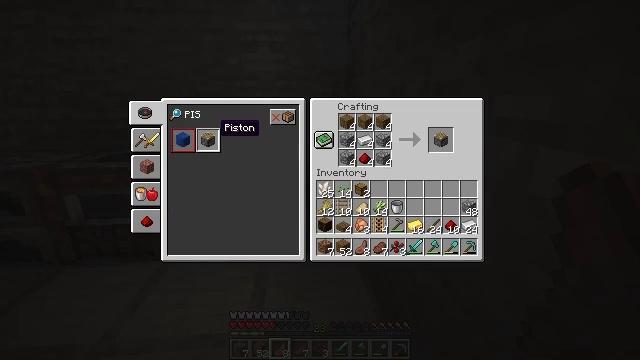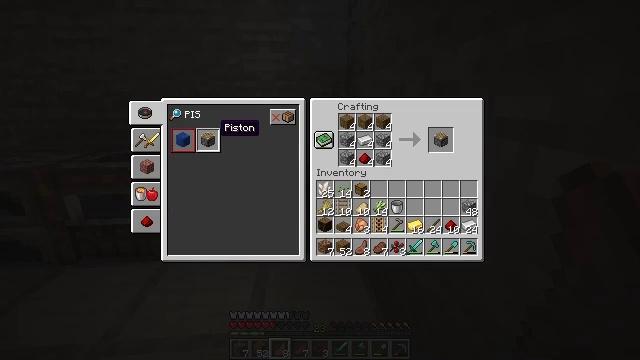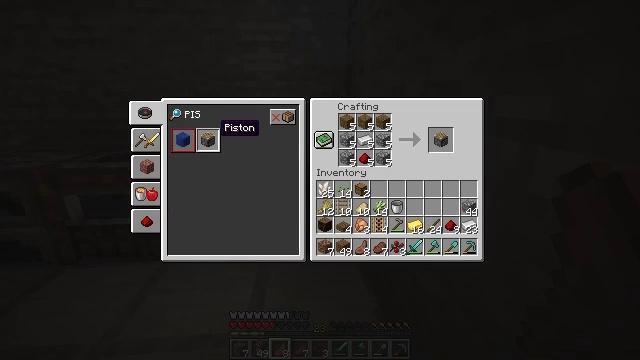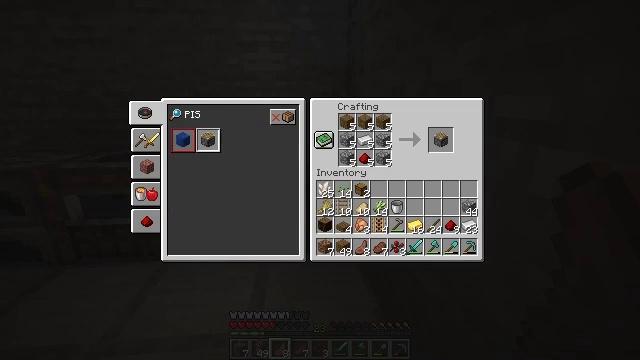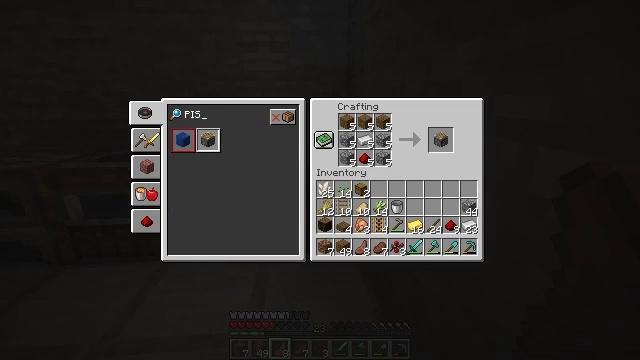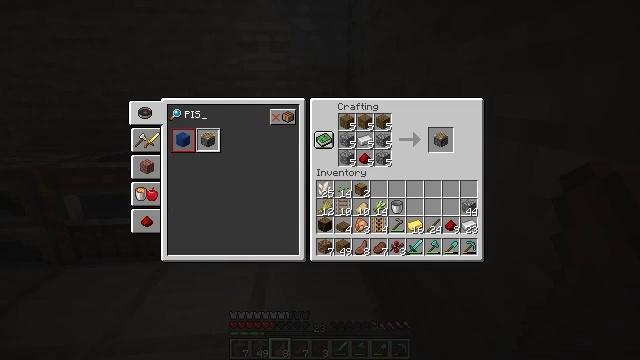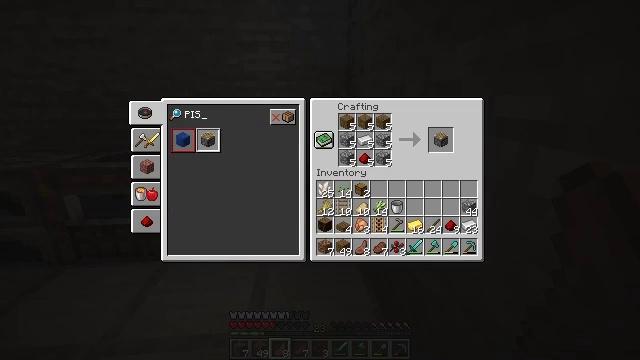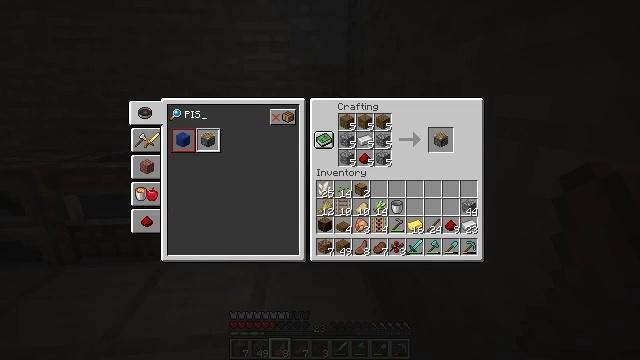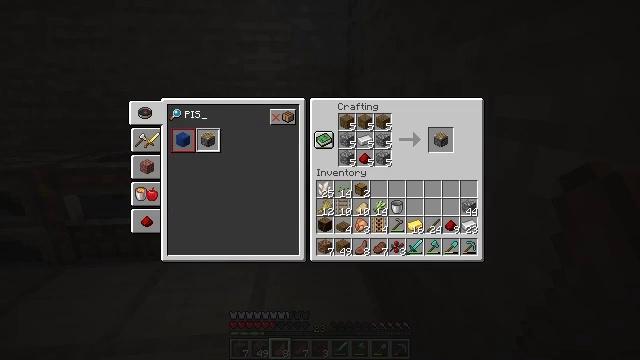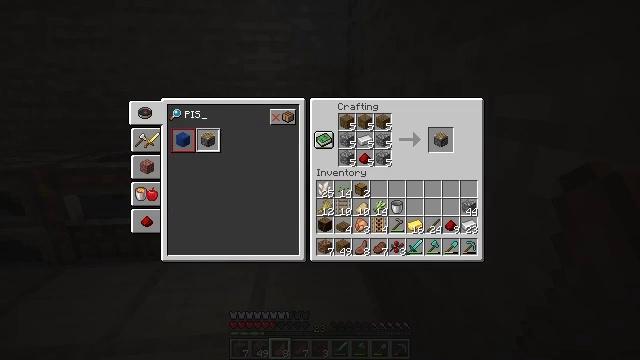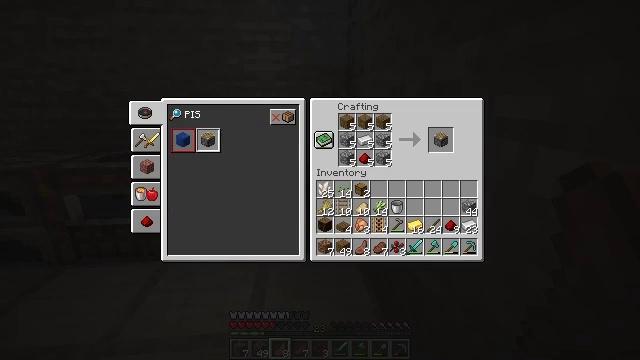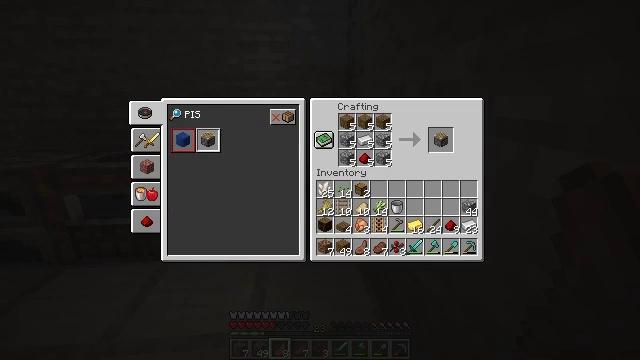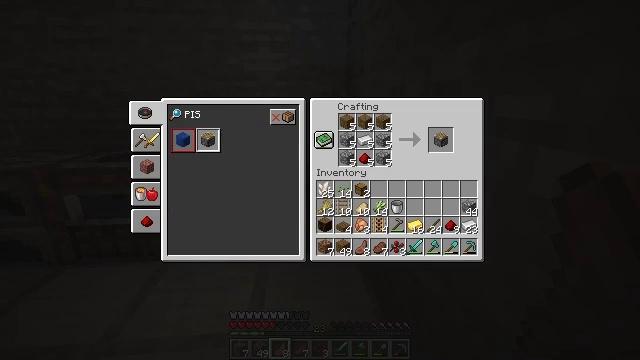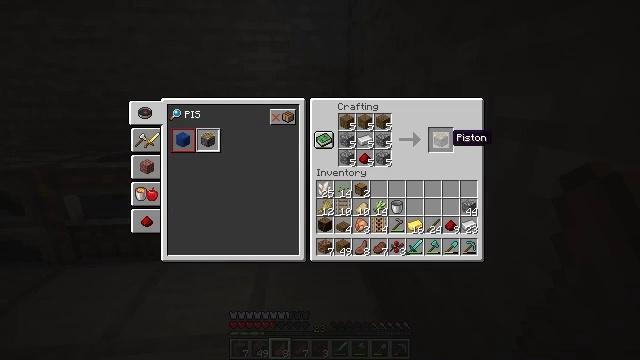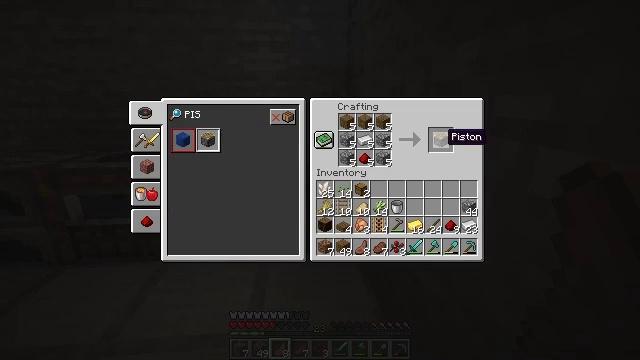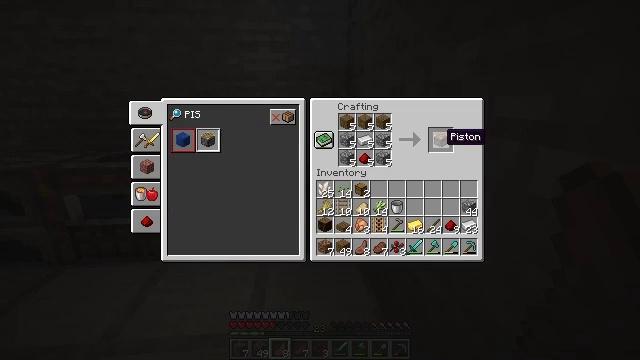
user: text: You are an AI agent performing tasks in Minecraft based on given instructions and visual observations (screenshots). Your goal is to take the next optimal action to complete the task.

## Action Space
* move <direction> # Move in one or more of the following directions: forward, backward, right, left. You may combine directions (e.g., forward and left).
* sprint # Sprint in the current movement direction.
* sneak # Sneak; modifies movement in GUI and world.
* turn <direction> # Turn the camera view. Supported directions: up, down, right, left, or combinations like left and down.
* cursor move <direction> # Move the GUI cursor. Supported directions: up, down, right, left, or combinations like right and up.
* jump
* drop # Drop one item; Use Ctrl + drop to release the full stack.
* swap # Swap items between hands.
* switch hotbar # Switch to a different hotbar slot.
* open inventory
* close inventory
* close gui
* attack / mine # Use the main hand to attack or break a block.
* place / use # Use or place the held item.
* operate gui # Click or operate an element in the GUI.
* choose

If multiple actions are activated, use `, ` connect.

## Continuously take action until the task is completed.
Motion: motion action
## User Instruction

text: Prepare the materials to craft a piston.
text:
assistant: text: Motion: no_op
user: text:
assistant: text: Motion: no_op
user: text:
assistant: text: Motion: turn right
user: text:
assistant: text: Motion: turn right and down
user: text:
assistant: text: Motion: turn right and down
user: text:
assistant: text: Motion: turn right
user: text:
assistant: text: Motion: turn right
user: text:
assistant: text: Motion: no_op
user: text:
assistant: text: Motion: no_op
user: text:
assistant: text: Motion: no_op
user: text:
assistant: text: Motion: no_op
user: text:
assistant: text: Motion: sneak, turn up
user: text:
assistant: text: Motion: sneak, turn left
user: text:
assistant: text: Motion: sneak
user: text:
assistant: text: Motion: sneak
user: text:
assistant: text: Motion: sneak
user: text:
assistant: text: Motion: sneak
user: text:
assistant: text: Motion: sneak
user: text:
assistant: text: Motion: sneak
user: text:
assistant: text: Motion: sneak
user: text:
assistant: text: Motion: sneak
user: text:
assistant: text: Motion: sneak
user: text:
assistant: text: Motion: sneak, attack / mine
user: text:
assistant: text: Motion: sneak, attack / mine
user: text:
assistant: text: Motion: sneak, attack / mine
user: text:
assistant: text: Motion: sneak
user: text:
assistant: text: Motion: sneak
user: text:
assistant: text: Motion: sneak